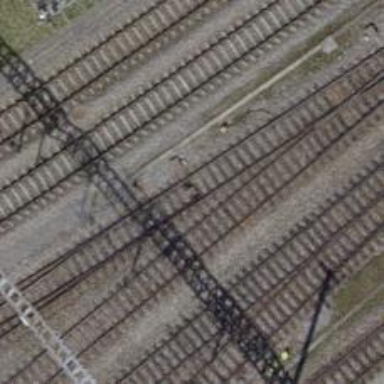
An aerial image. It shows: Rail siding with electrified tracks using contact line.